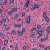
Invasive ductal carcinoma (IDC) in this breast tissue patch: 0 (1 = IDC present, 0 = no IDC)